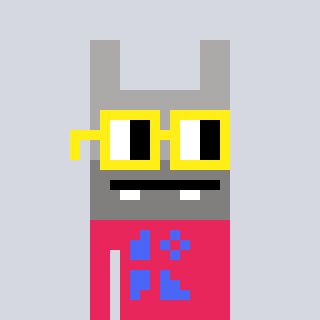
a pixel art character with square yellow glasses, a rabbit-shaped head and a redpinkish-colored body on a cool background